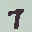
Label: 7